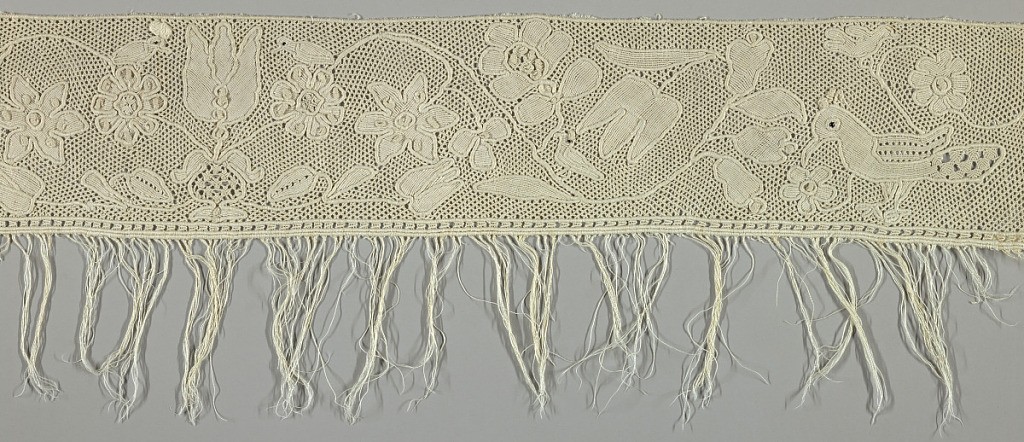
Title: Border
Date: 19th century
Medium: linen Technique: knotting (macramé)
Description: Border for a pillowcase or towel with a pattern of flowers and birds.